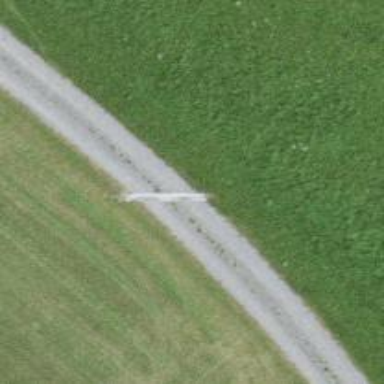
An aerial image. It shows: Asphalt track with grade1 surface.